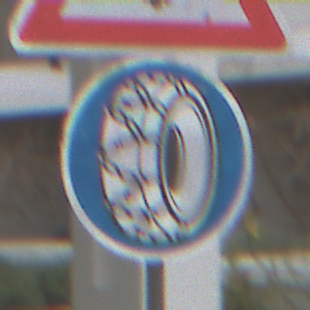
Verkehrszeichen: SchneekettenVorgeschrieben
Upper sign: SchneeOderEisglaette
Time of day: Midday
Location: Outdoor (Urban)
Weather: Overcast
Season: NotSpecified
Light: Natural